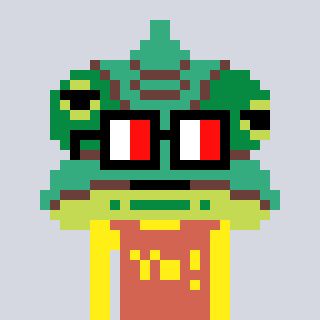
a pixel art character with square glasses with black frames and red eyes, a chameleon-shaped head and a peachy-colored body on a cool background